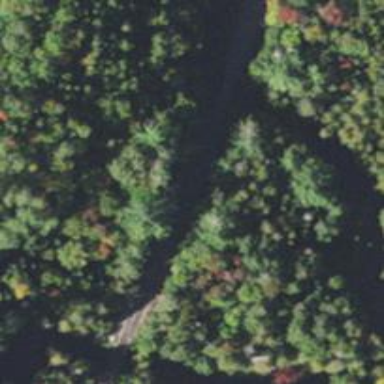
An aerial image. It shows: Railway track.